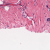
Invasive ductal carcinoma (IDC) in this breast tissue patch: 0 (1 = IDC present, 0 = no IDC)